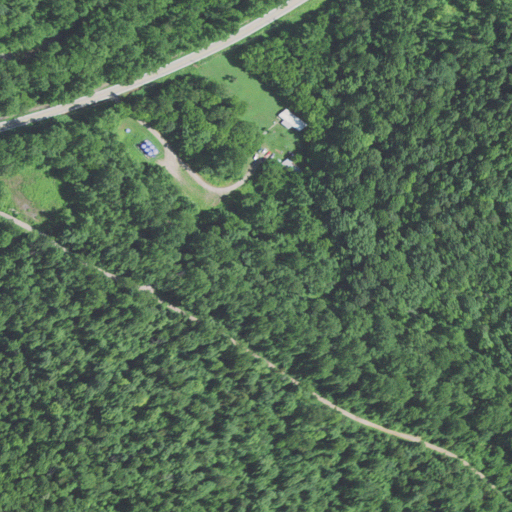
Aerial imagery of valley in West Virginia named Mill Hollow containing deciduous forest, mixed forest, open development, pasture, and low intensity development